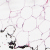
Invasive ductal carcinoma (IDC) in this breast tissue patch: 0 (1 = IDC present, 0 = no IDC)